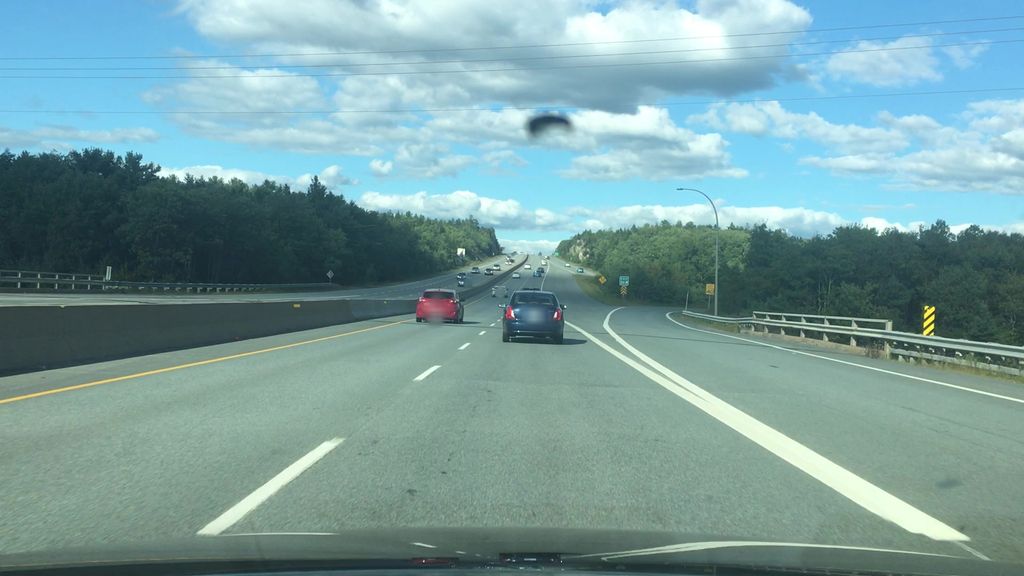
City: halifax